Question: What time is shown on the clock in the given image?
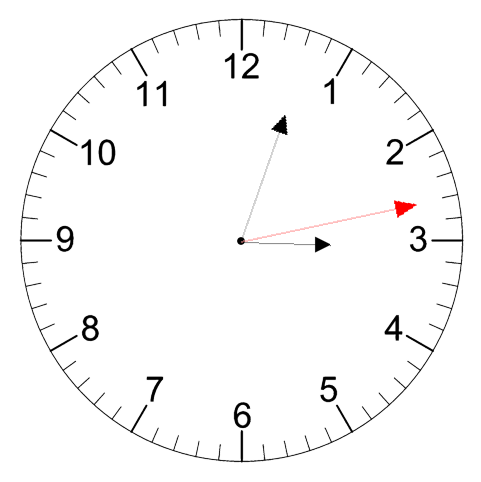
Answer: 03:03:13